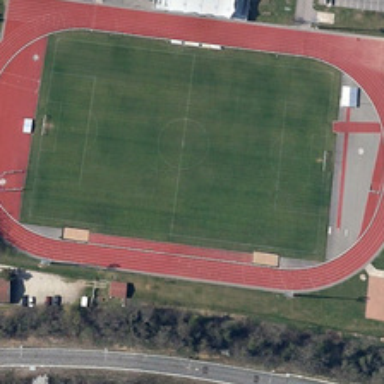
A playground is near railways with green trees in two sides of it .